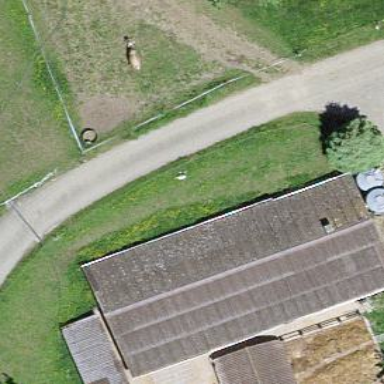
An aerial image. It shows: Farm auxiliary building.